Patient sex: M
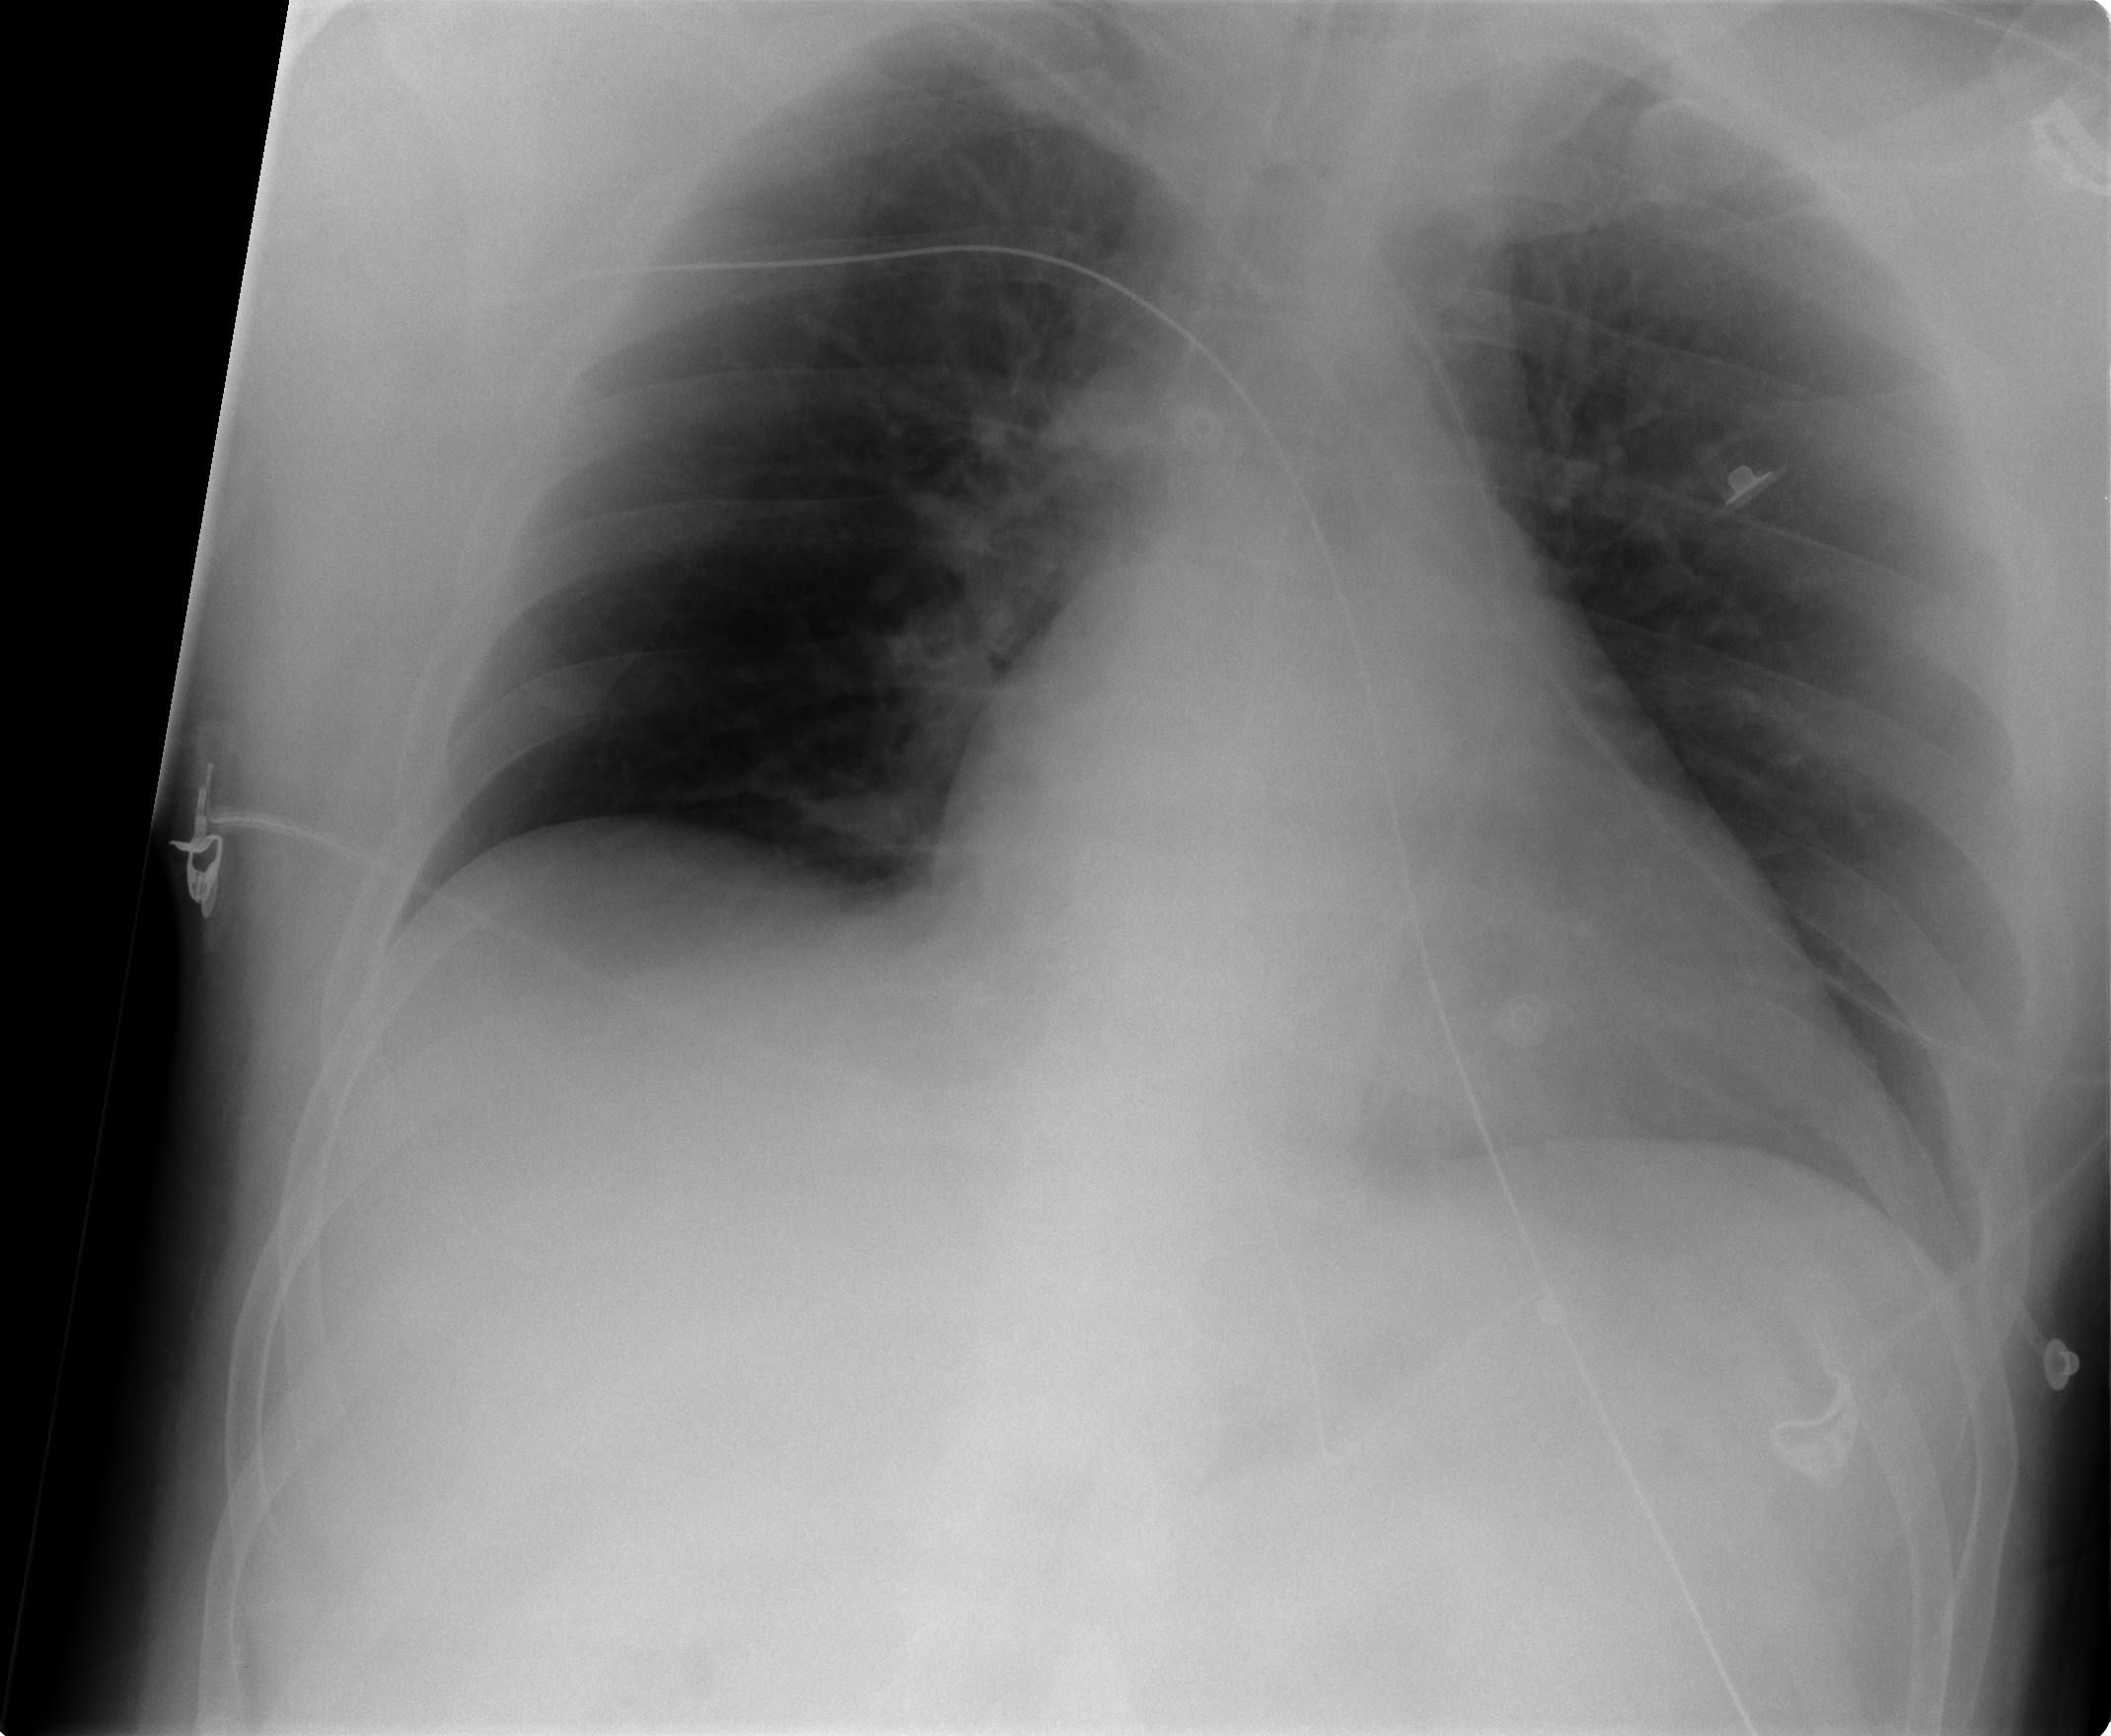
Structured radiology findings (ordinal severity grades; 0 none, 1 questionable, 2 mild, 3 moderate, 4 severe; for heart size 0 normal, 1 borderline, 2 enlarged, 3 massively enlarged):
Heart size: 0
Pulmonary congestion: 2
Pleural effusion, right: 0
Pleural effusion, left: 1
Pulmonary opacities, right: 0
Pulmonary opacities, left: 0
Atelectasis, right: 0
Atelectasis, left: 0